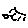
Label: sun